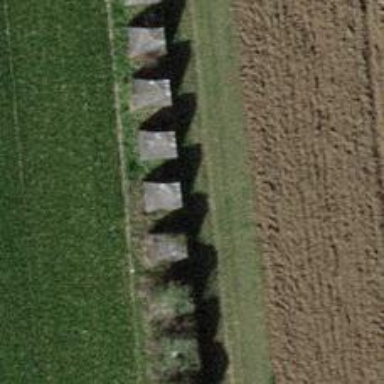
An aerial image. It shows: Block barrier.